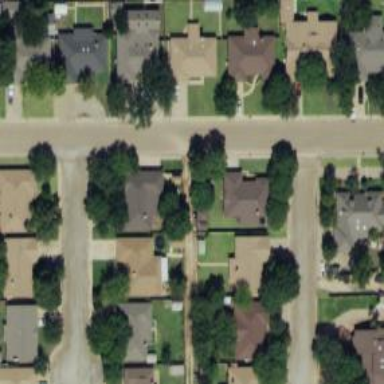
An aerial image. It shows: Alleyway designated as service road.